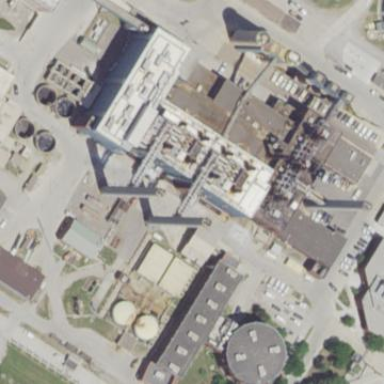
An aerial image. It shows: Building that is wastewater plant.